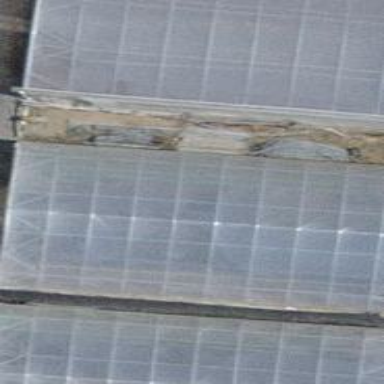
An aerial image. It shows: Greenhouse.